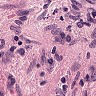
Metastatic tissue present: no